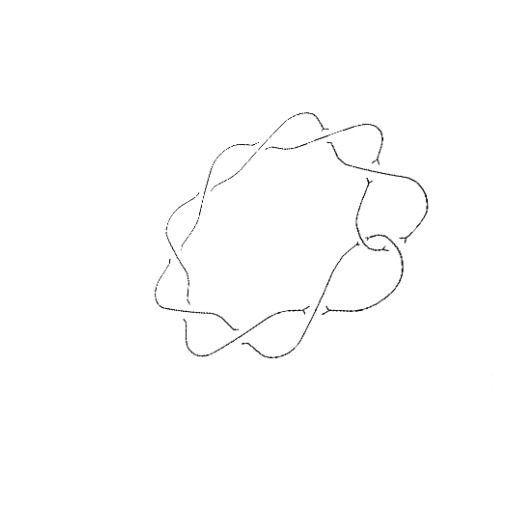
Crossing number: 10